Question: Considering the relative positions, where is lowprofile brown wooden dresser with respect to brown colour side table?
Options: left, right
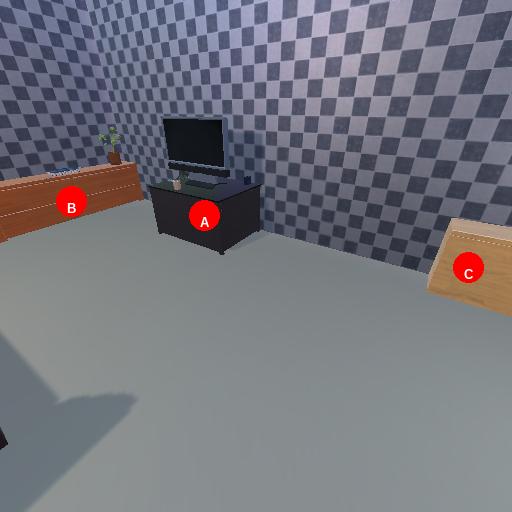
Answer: left